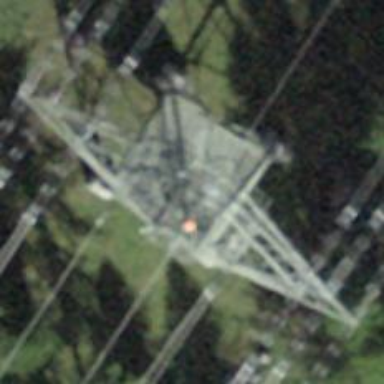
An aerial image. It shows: Towering power structure.